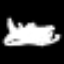
Label: squiggle